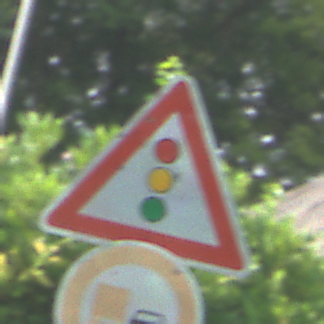
Verkehrszeichen: Lichtzeichenanlage
Zusatzzeichen unten: UeberholverbotKraftfahrzeuge
Umgebung: Outdoor, Urban
Tageszeit: MorningAfternoon
Wetter: PartlyCloudy
Licht: Natural
Jahreszeit: NotSpecified
Kontrast: LowContrast